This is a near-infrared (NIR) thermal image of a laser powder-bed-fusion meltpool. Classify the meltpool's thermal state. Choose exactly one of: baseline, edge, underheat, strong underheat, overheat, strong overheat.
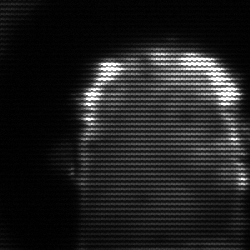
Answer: baseline